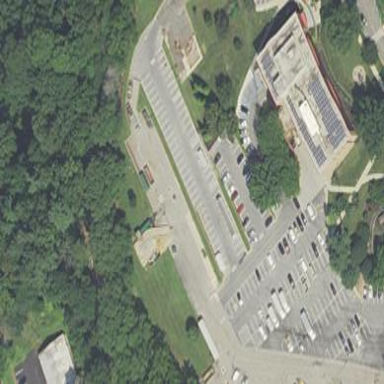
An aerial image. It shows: Parking area.